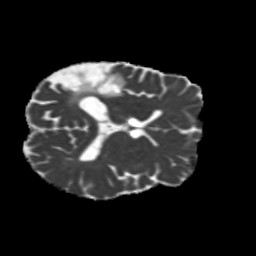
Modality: MD
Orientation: axial
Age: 47
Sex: male
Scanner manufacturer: siemens
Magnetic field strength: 3 T
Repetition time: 5.25 s
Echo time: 0.08 s